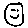
Label: smiley face